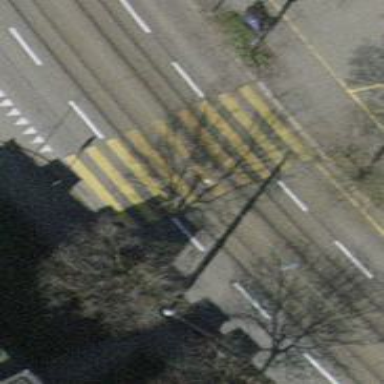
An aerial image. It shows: Tram crossing on the railway.